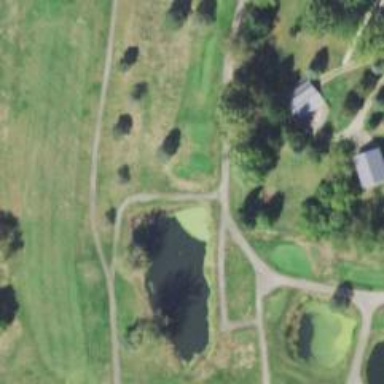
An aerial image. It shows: Pathway for golf carts.